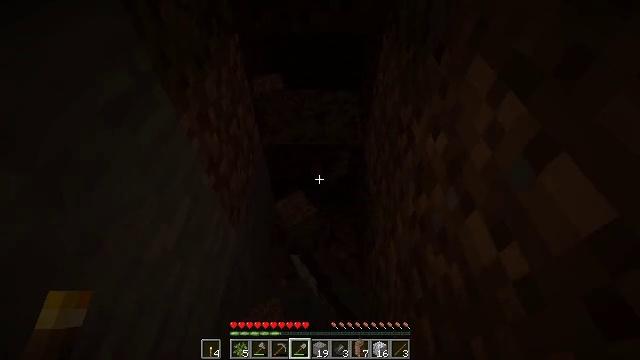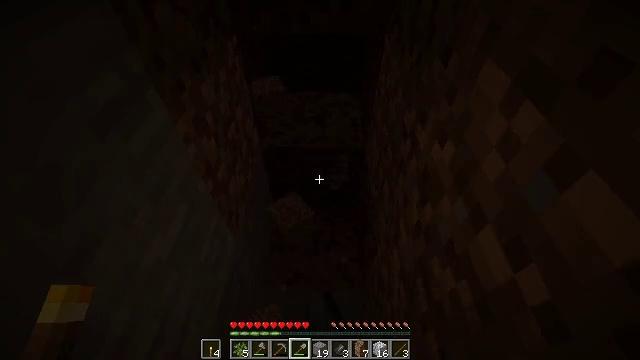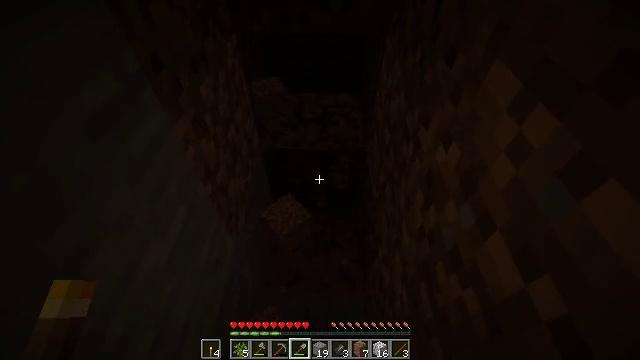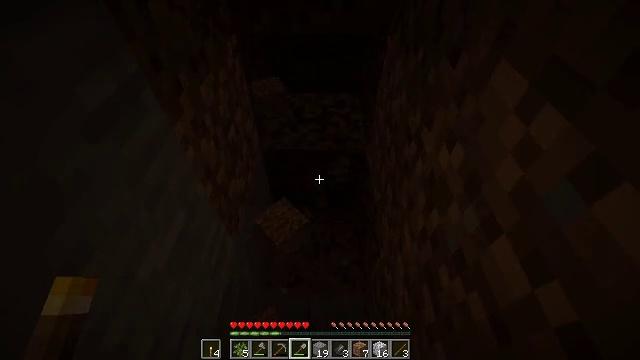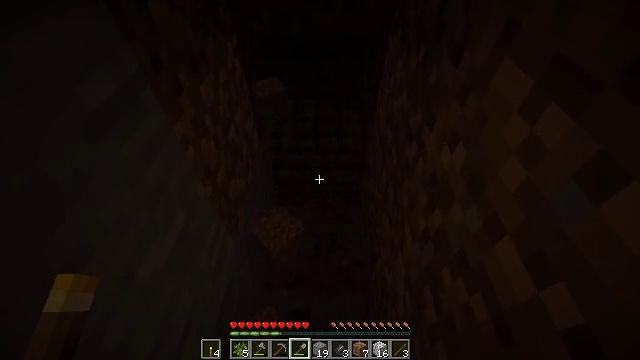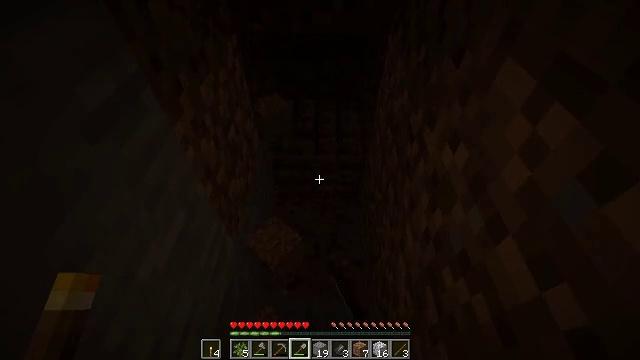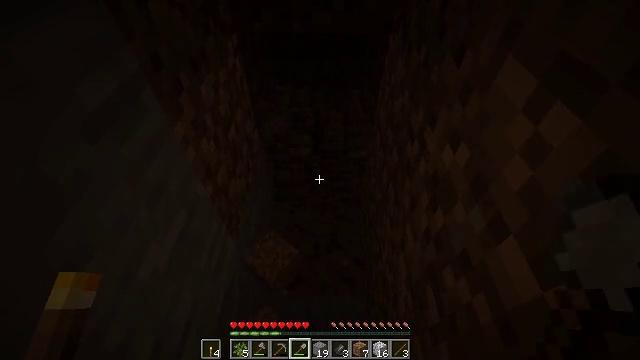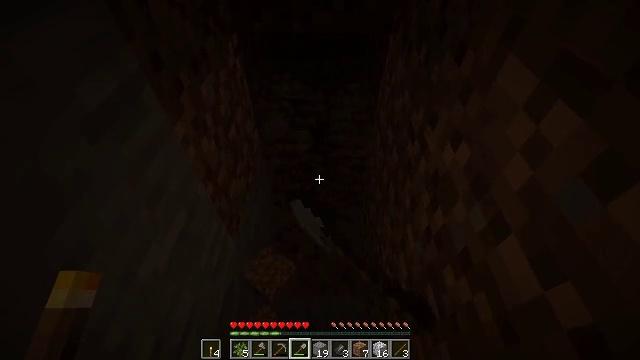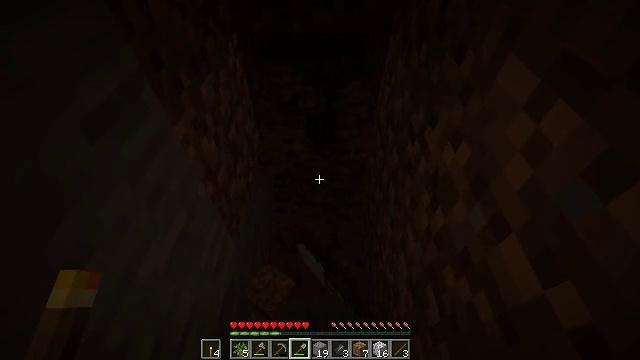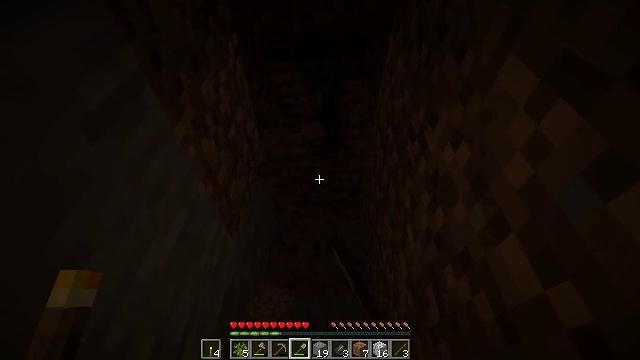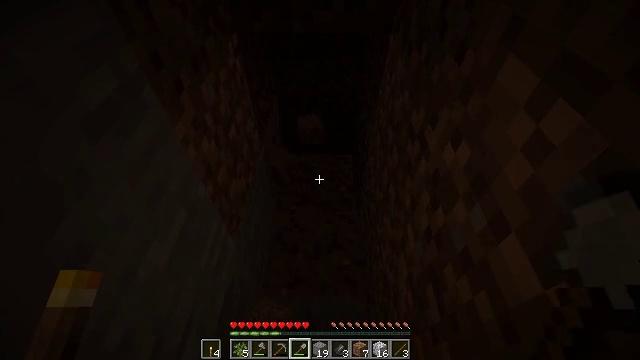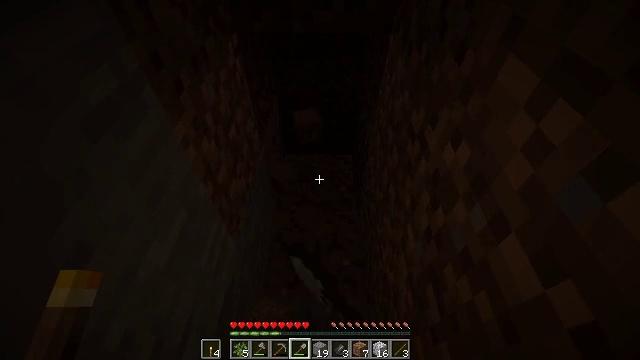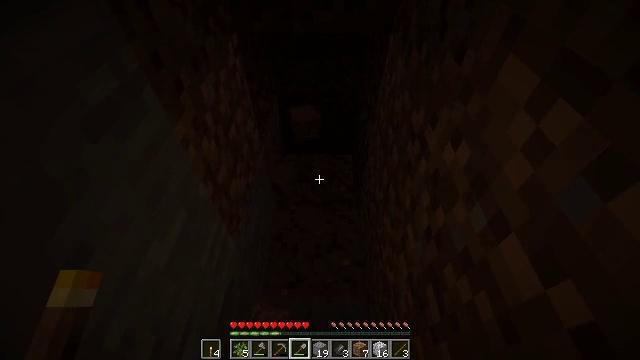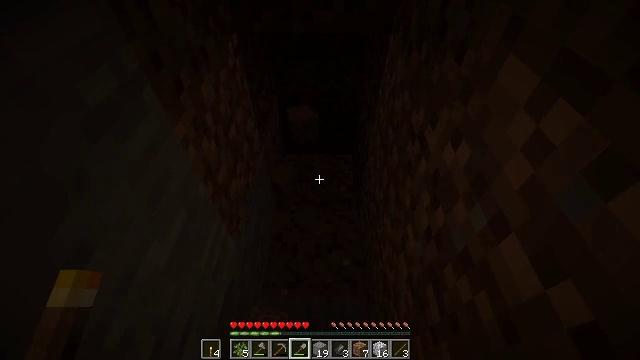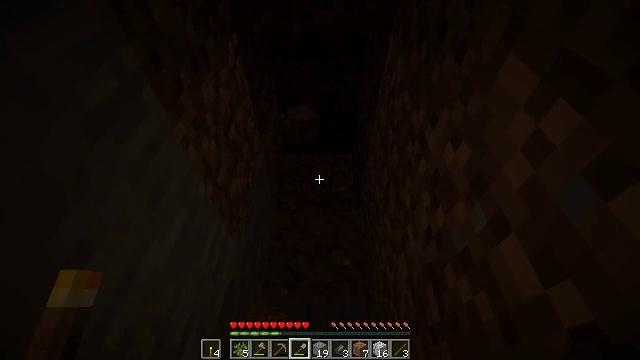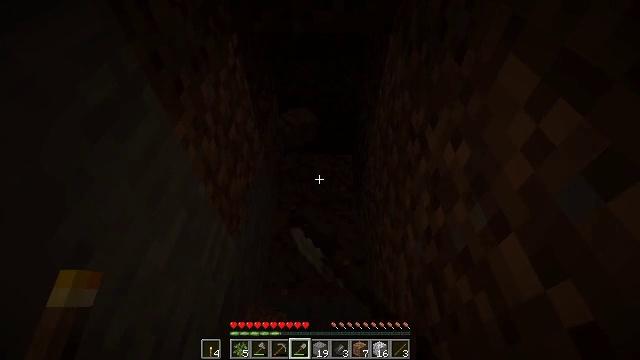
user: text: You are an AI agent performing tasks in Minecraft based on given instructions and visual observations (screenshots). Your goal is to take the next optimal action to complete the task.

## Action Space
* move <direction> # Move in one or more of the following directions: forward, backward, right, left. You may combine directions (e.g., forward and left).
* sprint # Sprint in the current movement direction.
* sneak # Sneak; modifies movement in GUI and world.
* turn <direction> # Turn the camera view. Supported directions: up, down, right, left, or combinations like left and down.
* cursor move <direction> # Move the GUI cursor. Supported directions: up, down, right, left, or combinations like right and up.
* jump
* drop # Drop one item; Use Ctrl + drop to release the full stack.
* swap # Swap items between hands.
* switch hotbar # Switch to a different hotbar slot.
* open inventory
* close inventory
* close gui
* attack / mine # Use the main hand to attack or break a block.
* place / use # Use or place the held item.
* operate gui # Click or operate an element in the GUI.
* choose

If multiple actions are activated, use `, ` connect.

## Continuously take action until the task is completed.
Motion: motion action
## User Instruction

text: Collect stone from the mine.
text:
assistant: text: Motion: attack / mine
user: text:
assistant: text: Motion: attack / mine
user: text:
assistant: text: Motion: attack / mine
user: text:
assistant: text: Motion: attack / mine
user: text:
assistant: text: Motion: attack / mine
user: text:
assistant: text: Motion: attack / mine
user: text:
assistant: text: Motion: attack / mine
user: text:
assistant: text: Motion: attack / mine
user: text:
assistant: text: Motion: attack / mine
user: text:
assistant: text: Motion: attack / mine
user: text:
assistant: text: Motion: attack / mine
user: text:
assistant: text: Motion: attack / mine
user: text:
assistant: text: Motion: attack / mine
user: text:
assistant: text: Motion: attack / mine
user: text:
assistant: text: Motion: attack / mine
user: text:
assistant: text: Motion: attack / mine
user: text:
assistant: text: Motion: attack / mine
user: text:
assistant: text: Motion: attack / mine
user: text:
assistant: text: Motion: attack / mine
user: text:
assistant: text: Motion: attack / mine
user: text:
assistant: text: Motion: attack / mine
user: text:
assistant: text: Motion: attack / mine
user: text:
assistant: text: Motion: attack / mine
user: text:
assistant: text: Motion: attack / mine
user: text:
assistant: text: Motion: attack / mine
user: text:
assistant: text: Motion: move forward, attack / mine
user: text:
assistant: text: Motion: move forward, turn down, attack / mine
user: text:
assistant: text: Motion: move forward, turn down, attack / mine
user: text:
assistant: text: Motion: move forward, attack / mine
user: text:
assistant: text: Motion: move forward, attack / mine